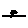
Label: star